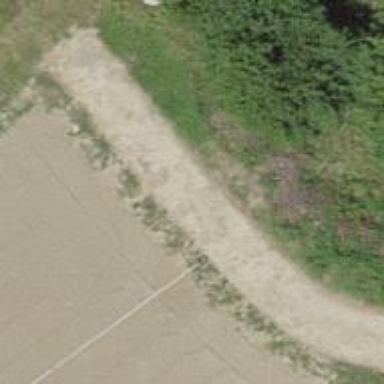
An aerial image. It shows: Compacted grade 2 track used for agriculture.